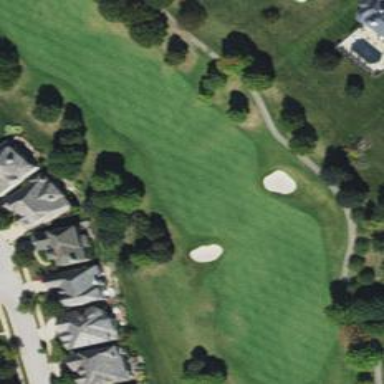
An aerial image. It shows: View of golf hole.